Question: I would love to figure out how to create a button with CSS that has 'brackets' on each side. To clarify, not just the brackets you get by typing them, but larger brackets, like this:

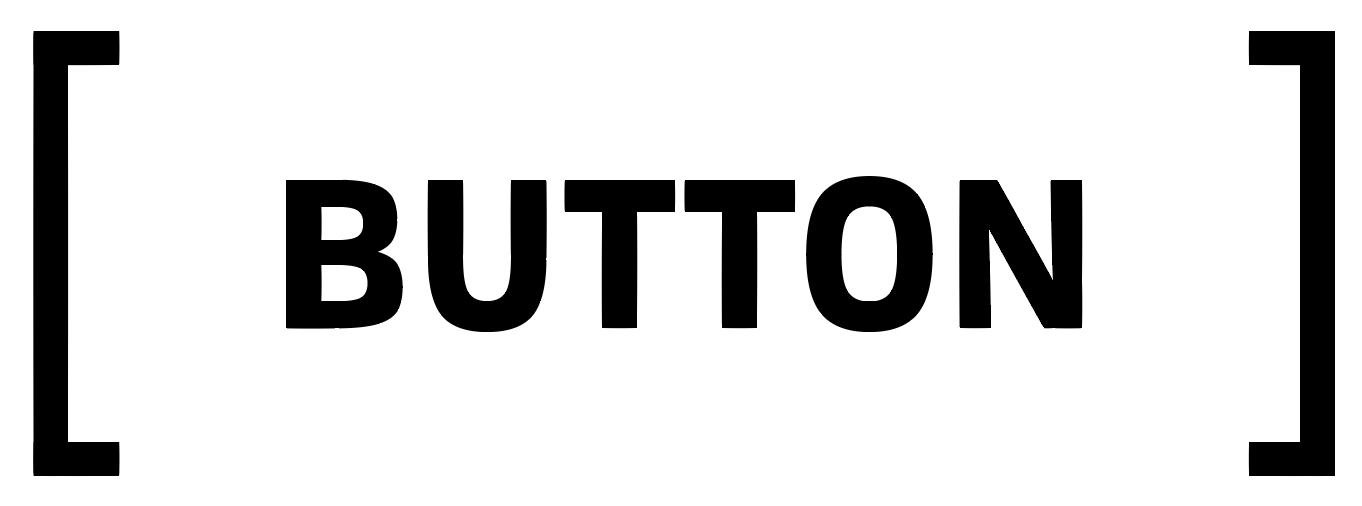
Answer: Here an approach where you can edit size thickness and length of the brackets involving box-shadow
'''
.brackets {
width: 200px;
height: 50px;
box-shadow: inset 0px 0px 0px 5px black;
background: white;
position: relative;
}
.button {
height: 50px;
width: 80%;
position: absolute;
top: 0;
left: 50%;
transform: translateX(-50%);
border: none;
background: white;
font-size: 1.6em;
font-weight: bold;
}
'''
'''
<div class="brackets">
<button class="button">
Button
</button>
</div>
'''